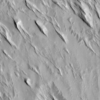
Label: not_dusty